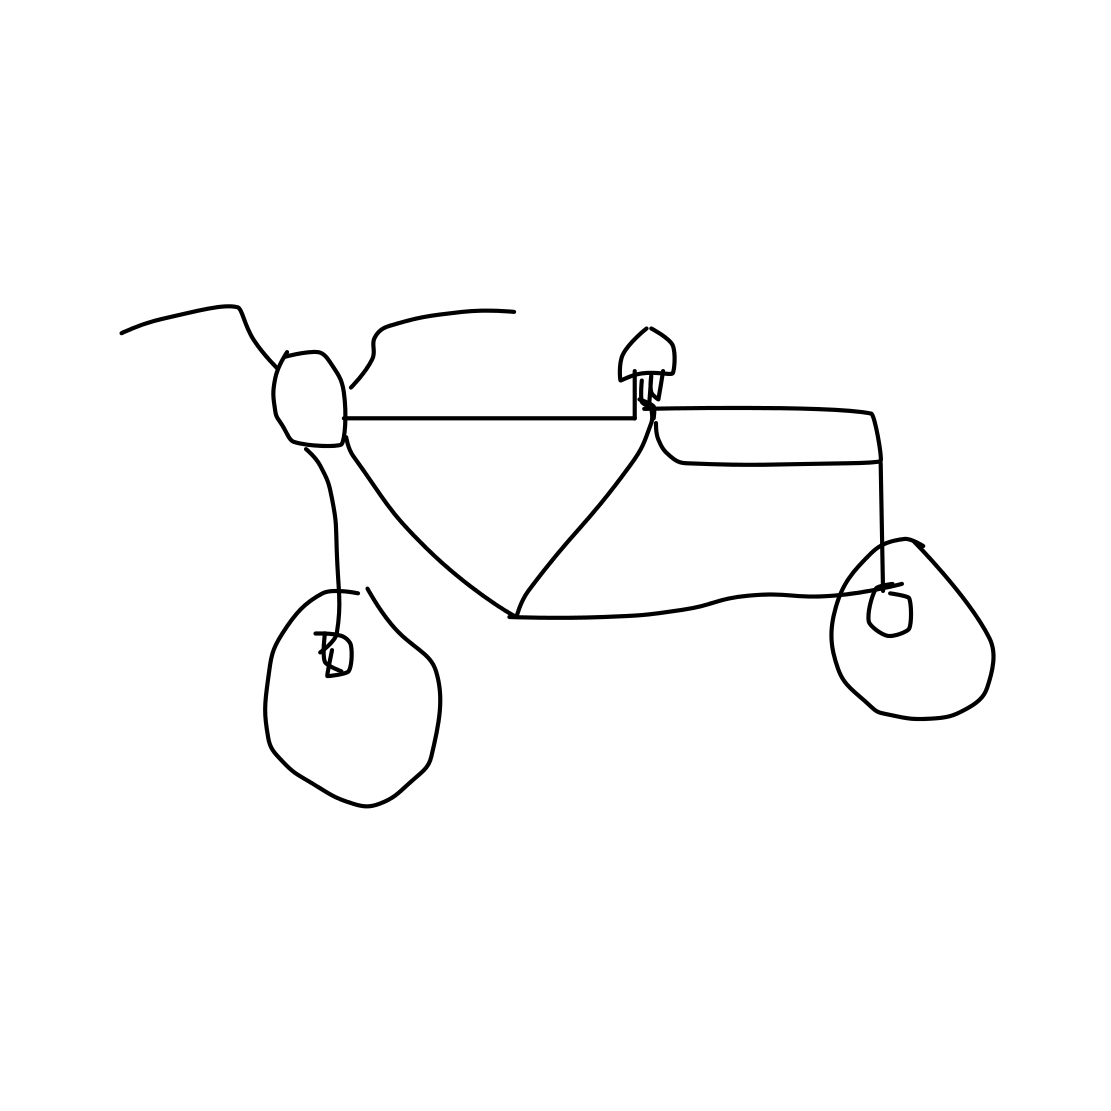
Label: bicycle